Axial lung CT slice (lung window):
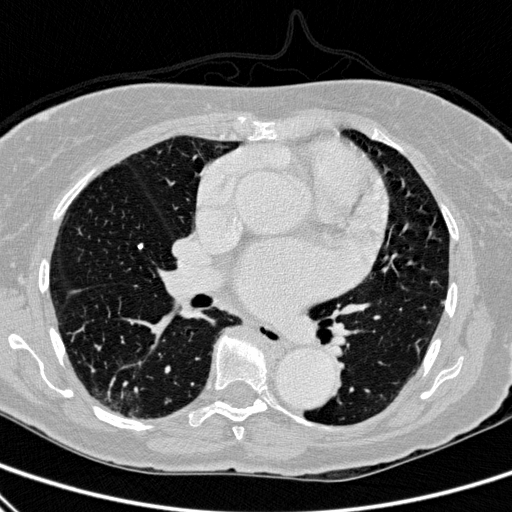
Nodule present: yes
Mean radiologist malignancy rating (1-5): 1